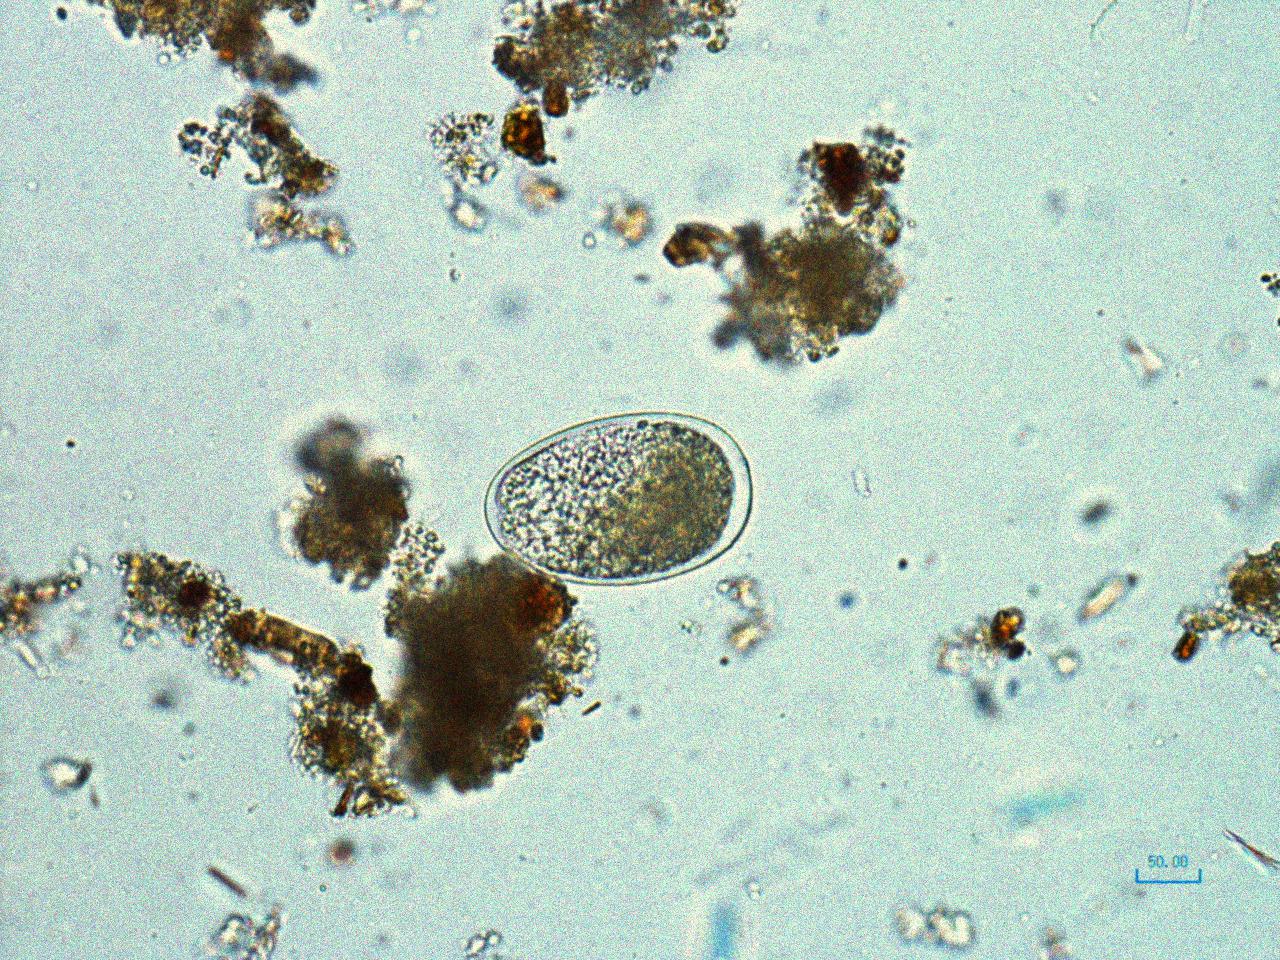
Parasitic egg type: Hookworm egg